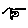
Label: fish